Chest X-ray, PA view. Patient: 55 years old, sex F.
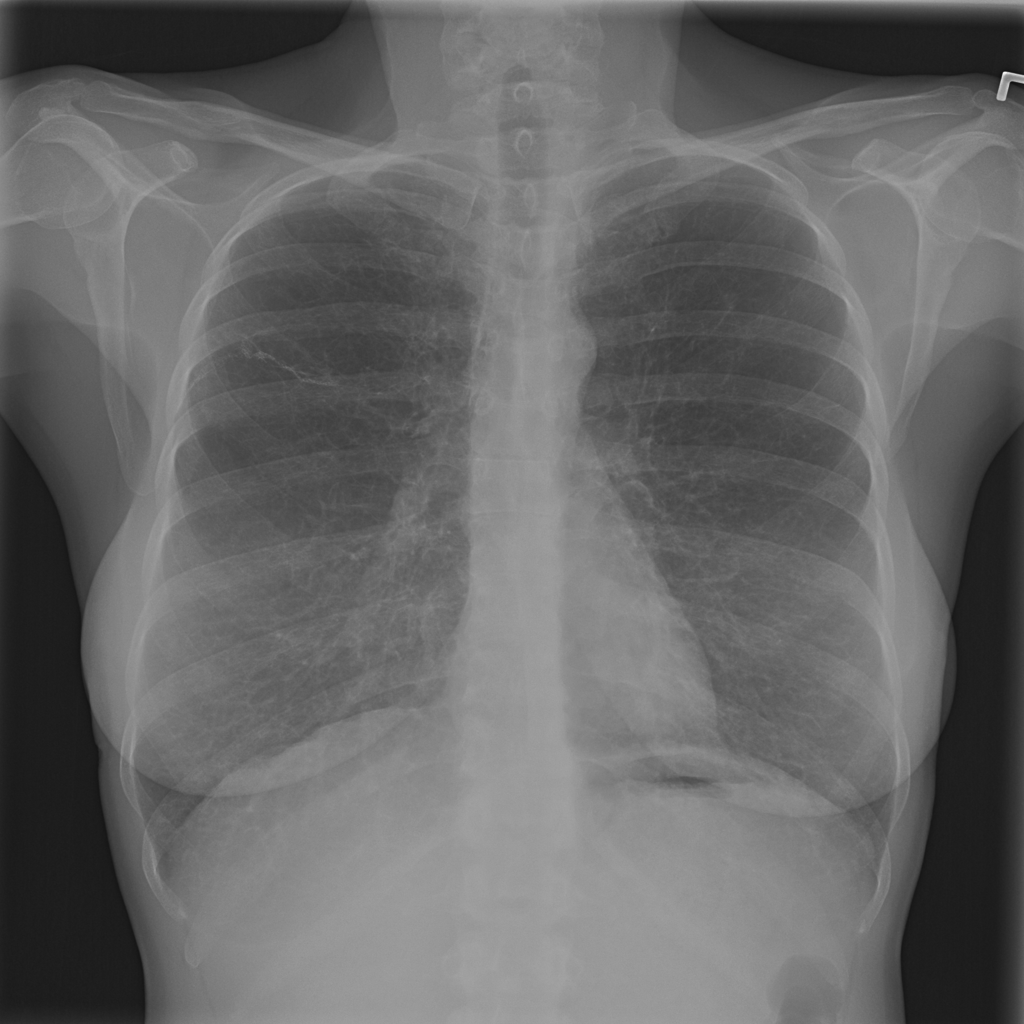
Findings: No Finding